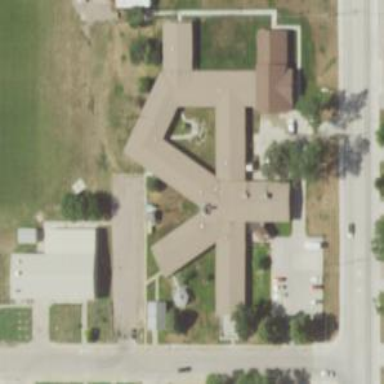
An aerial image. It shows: Nursing home.